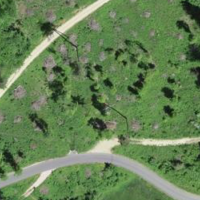
EUNIS habitat code: 44
Species observed at this site:
Tussilago farfara